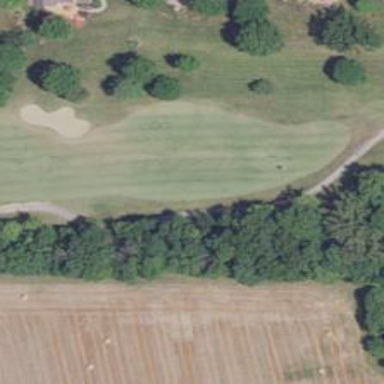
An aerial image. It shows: Golf hole.